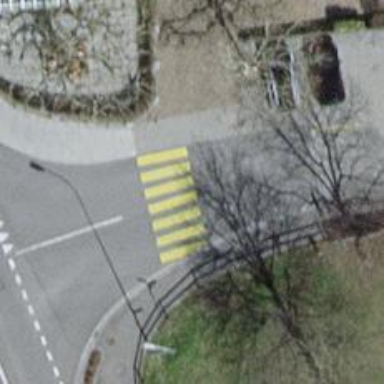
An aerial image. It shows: Marked road crossing with visible markings.